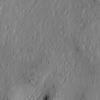
Label: not_dusty